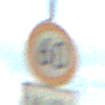
Verkehrszeichen: Geschwindigkeit60
Zusatzzeichen unten: ZeitangabenOhneBeschraenkungAufWochentage1
Umgebung: Outdoor, Beach
Tageszeit: MorningAfternoon
Wetter: PartlyCloudy
Licht: Natural
Jahreszeit: NotSpecified
Kontrast: HighContrast